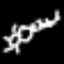
Label: frog